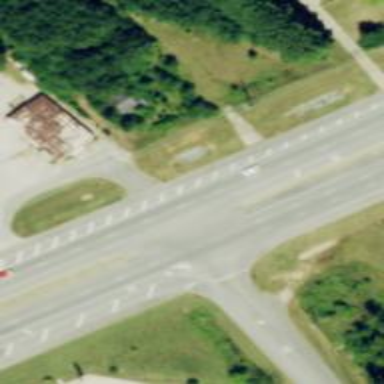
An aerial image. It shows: Asphalt road classified as trunk route.